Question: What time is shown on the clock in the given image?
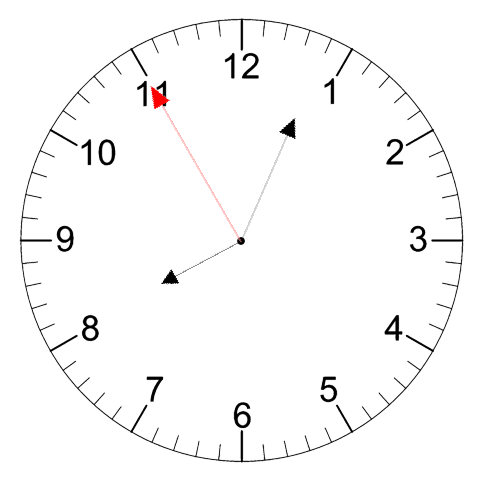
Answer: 08:03:55